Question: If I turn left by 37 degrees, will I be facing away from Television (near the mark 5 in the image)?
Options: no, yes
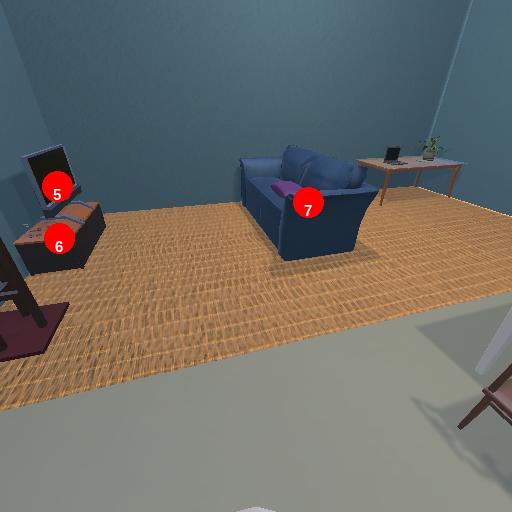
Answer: no